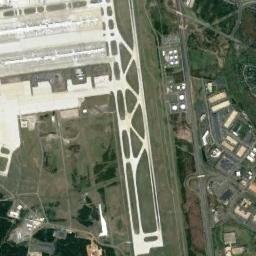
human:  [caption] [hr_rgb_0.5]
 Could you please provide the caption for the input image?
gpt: A complex airport with many runways and buildings next to a residential area .

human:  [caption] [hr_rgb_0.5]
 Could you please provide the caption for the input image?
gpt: Many buildings and the farmland are on the two side of an airport .

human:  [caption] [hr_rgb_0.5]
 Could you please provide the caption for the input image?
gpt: The airport is built by the sea and the sea water is light blue .

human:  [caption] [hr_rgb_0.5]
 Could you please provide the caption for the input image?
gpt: An airport with some staggered runways and white buildings on the lawn and some buildings beside .

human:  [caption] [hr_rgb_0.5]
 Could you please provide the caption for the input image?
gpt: The runway of the airport is surrounded by grass .